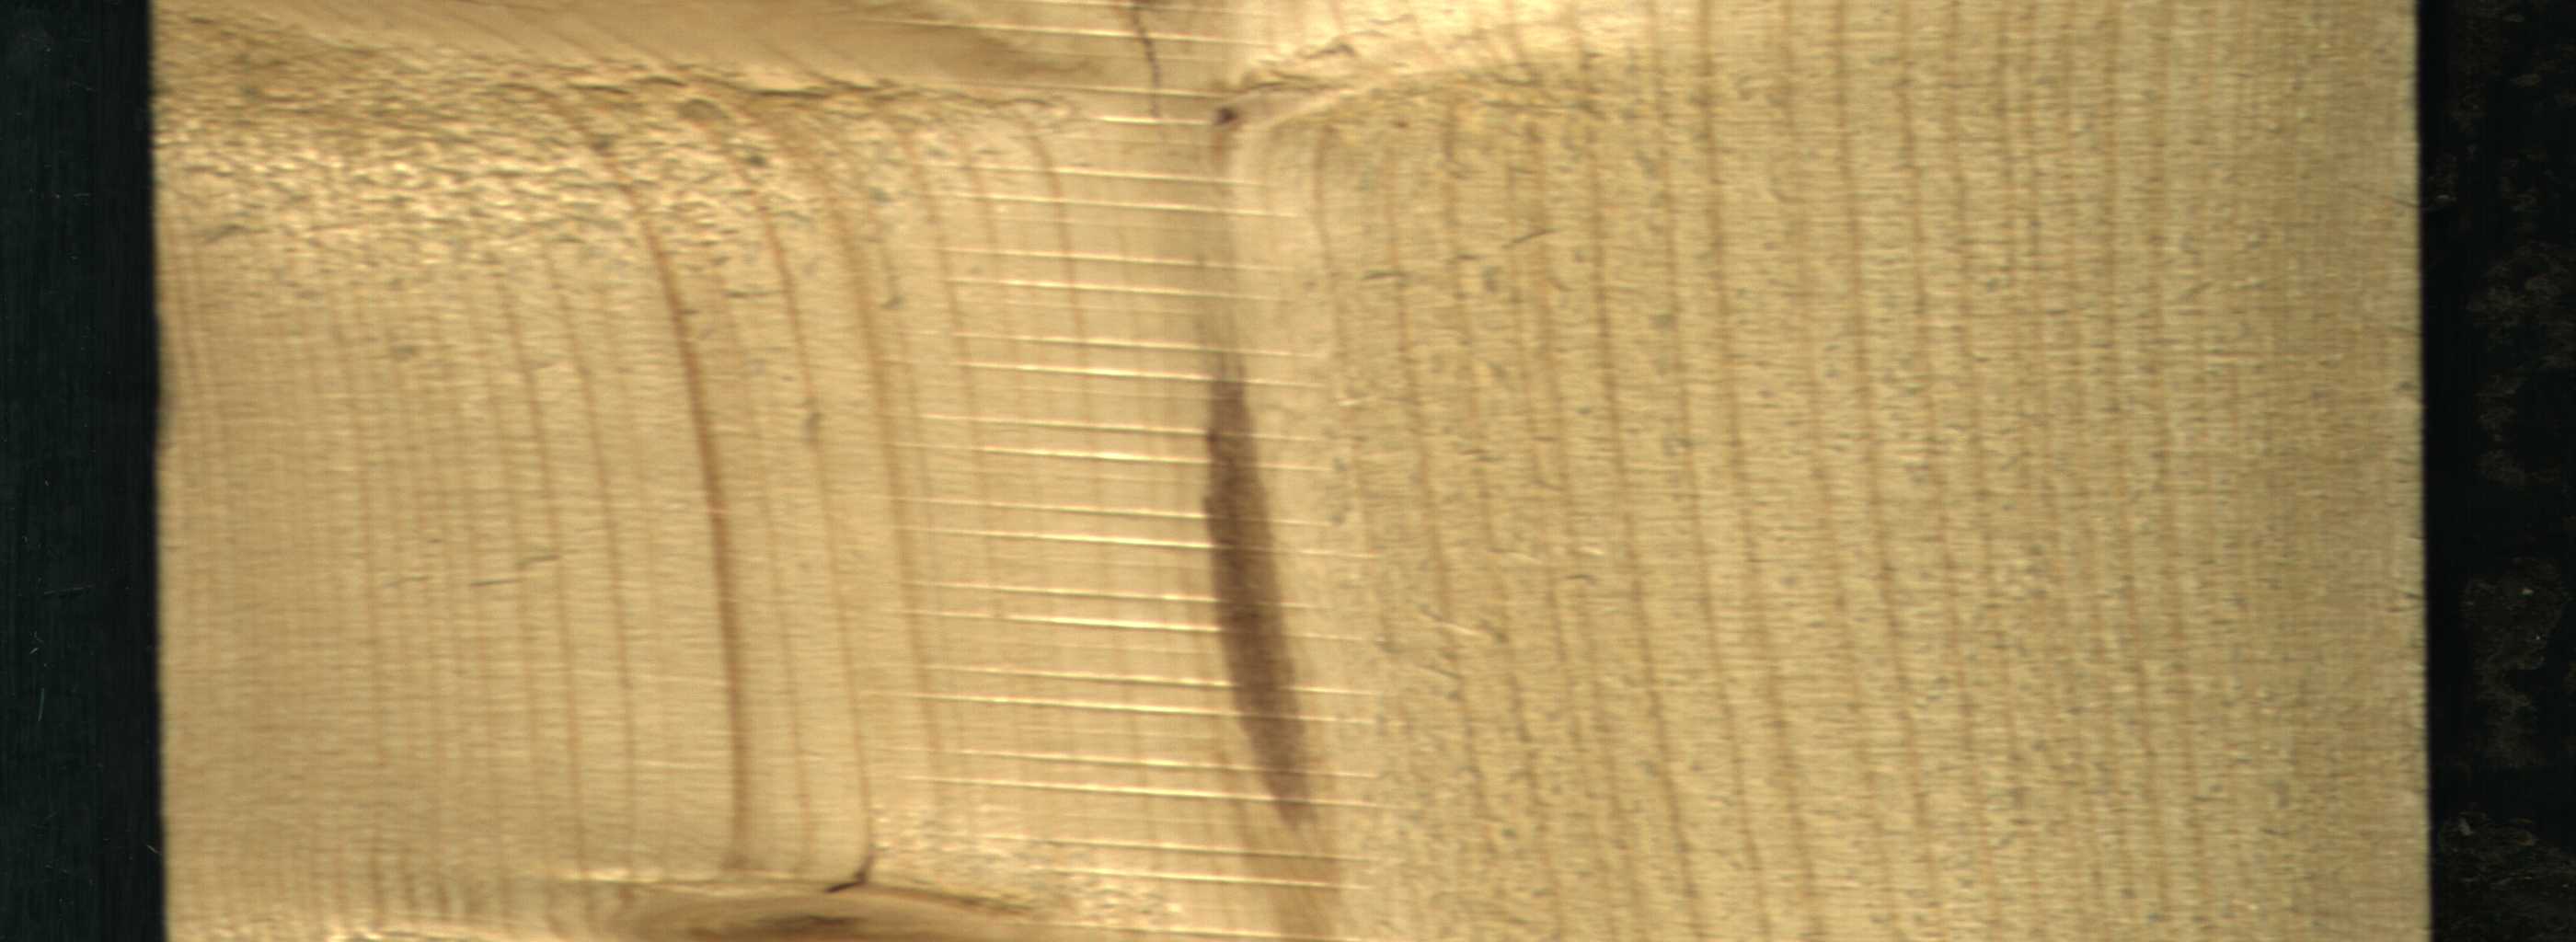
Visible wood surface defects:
Marrow
Crack
Live_Knot
Live_Knot